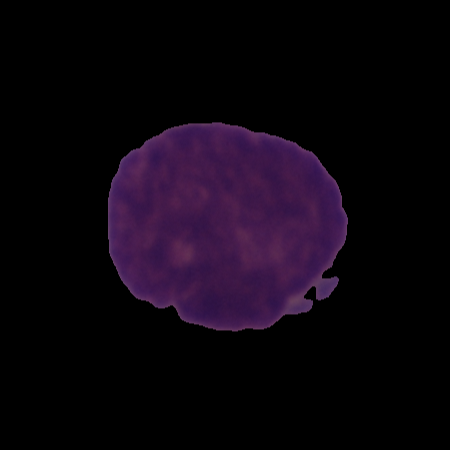
Label: cancer